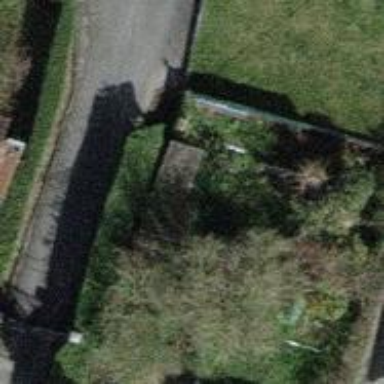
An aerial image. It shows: Hedge acting as barrier.